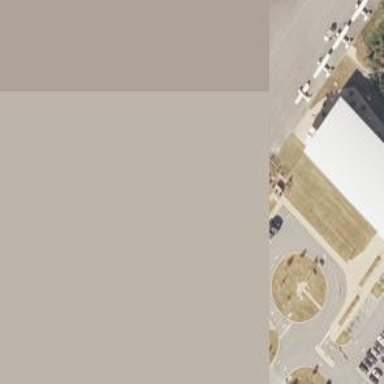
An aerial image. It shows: Hangar located at airport.